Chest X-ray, AP view. Patient: 63 years old, sex M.
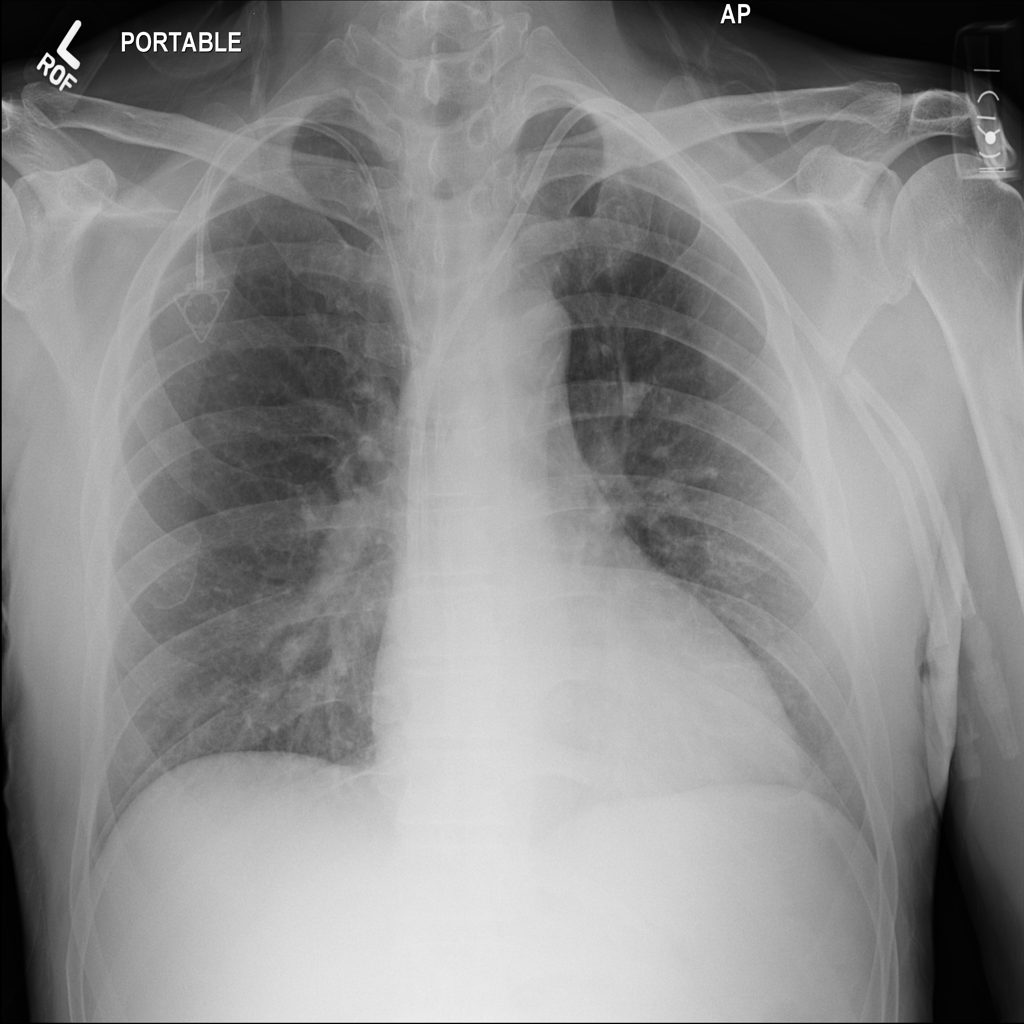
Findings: No Finding